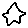
Label: star